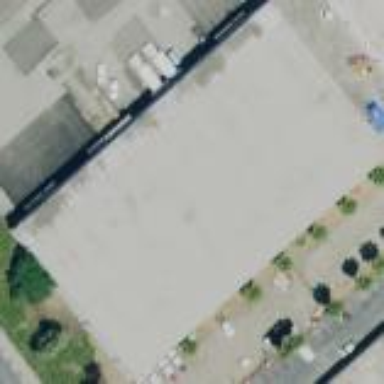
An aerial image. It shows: Building that houses car repair shop.